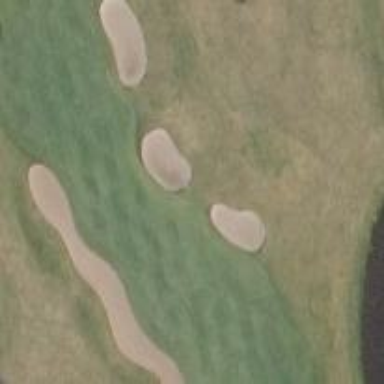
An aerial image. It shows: Sand bunker on golf course.